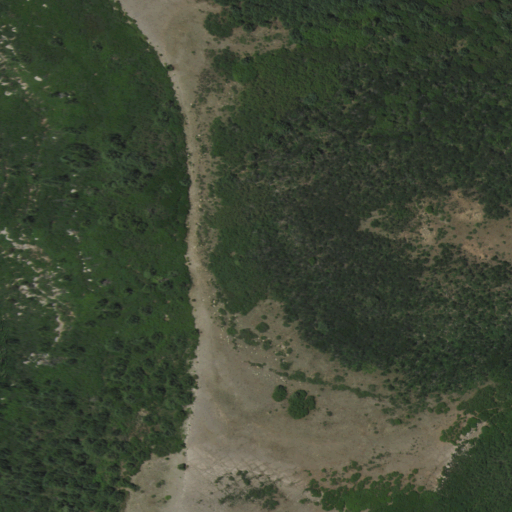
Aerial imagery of mountain in New Mexico named Bosque Peak containing deciduous forest, evergreen forest, shrub, grassland, and mixed forest